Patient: sex F, age 74
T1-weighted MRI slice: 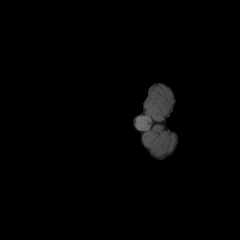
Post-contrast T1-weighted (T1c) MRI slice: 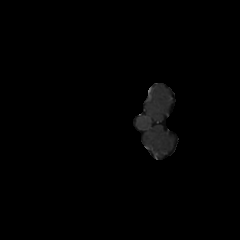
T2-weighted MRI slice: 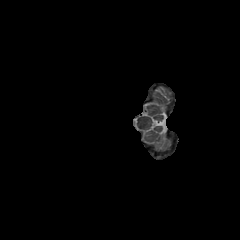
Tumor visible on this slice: no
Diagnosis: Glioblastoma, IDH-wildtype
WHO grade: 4